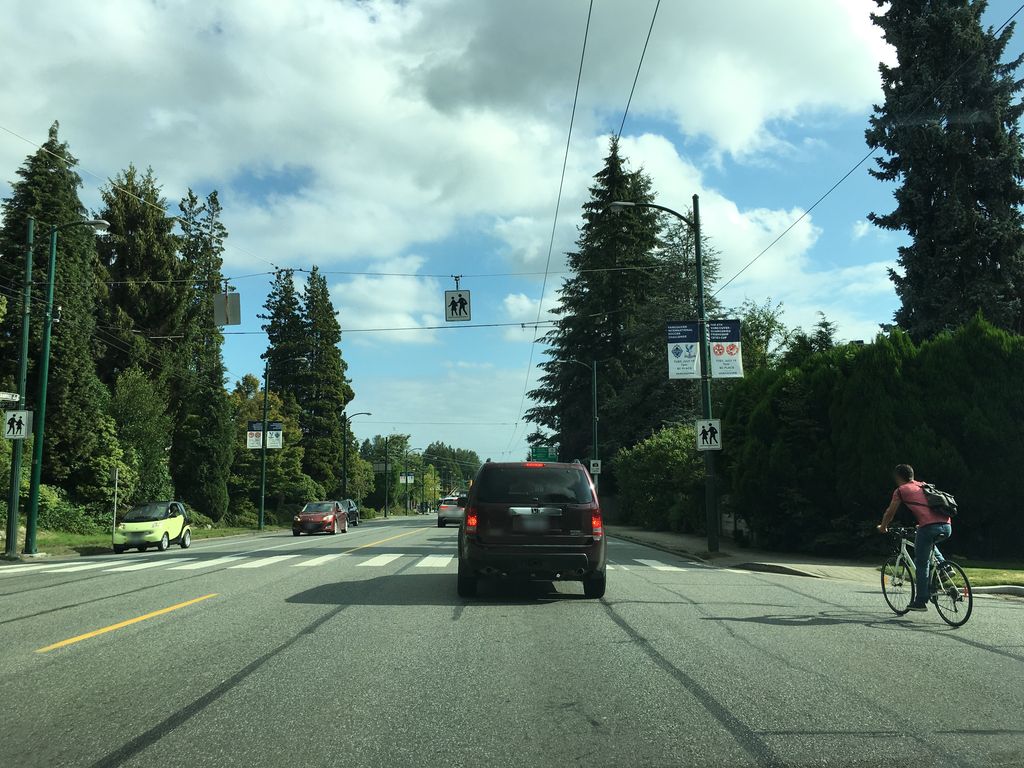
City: vancouver